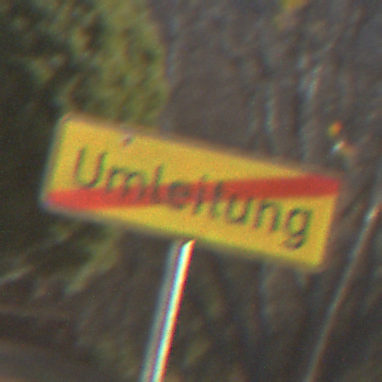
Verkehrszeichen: EndeDerUmleitungsankuendigung
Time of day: SunriseSunset
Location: Outdoor (Nature)
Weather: Clear
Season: NotSpecified
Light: Natural